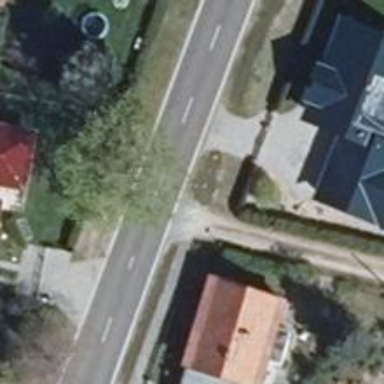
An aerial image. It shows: Secondary road with asphalt surface.